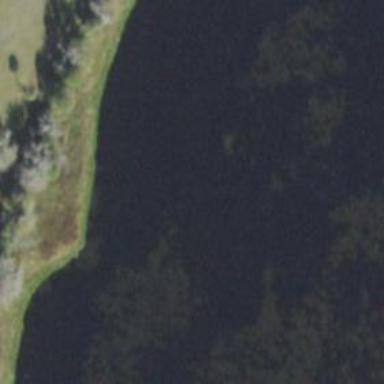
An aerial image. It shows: Marsh wetland.